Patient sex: M
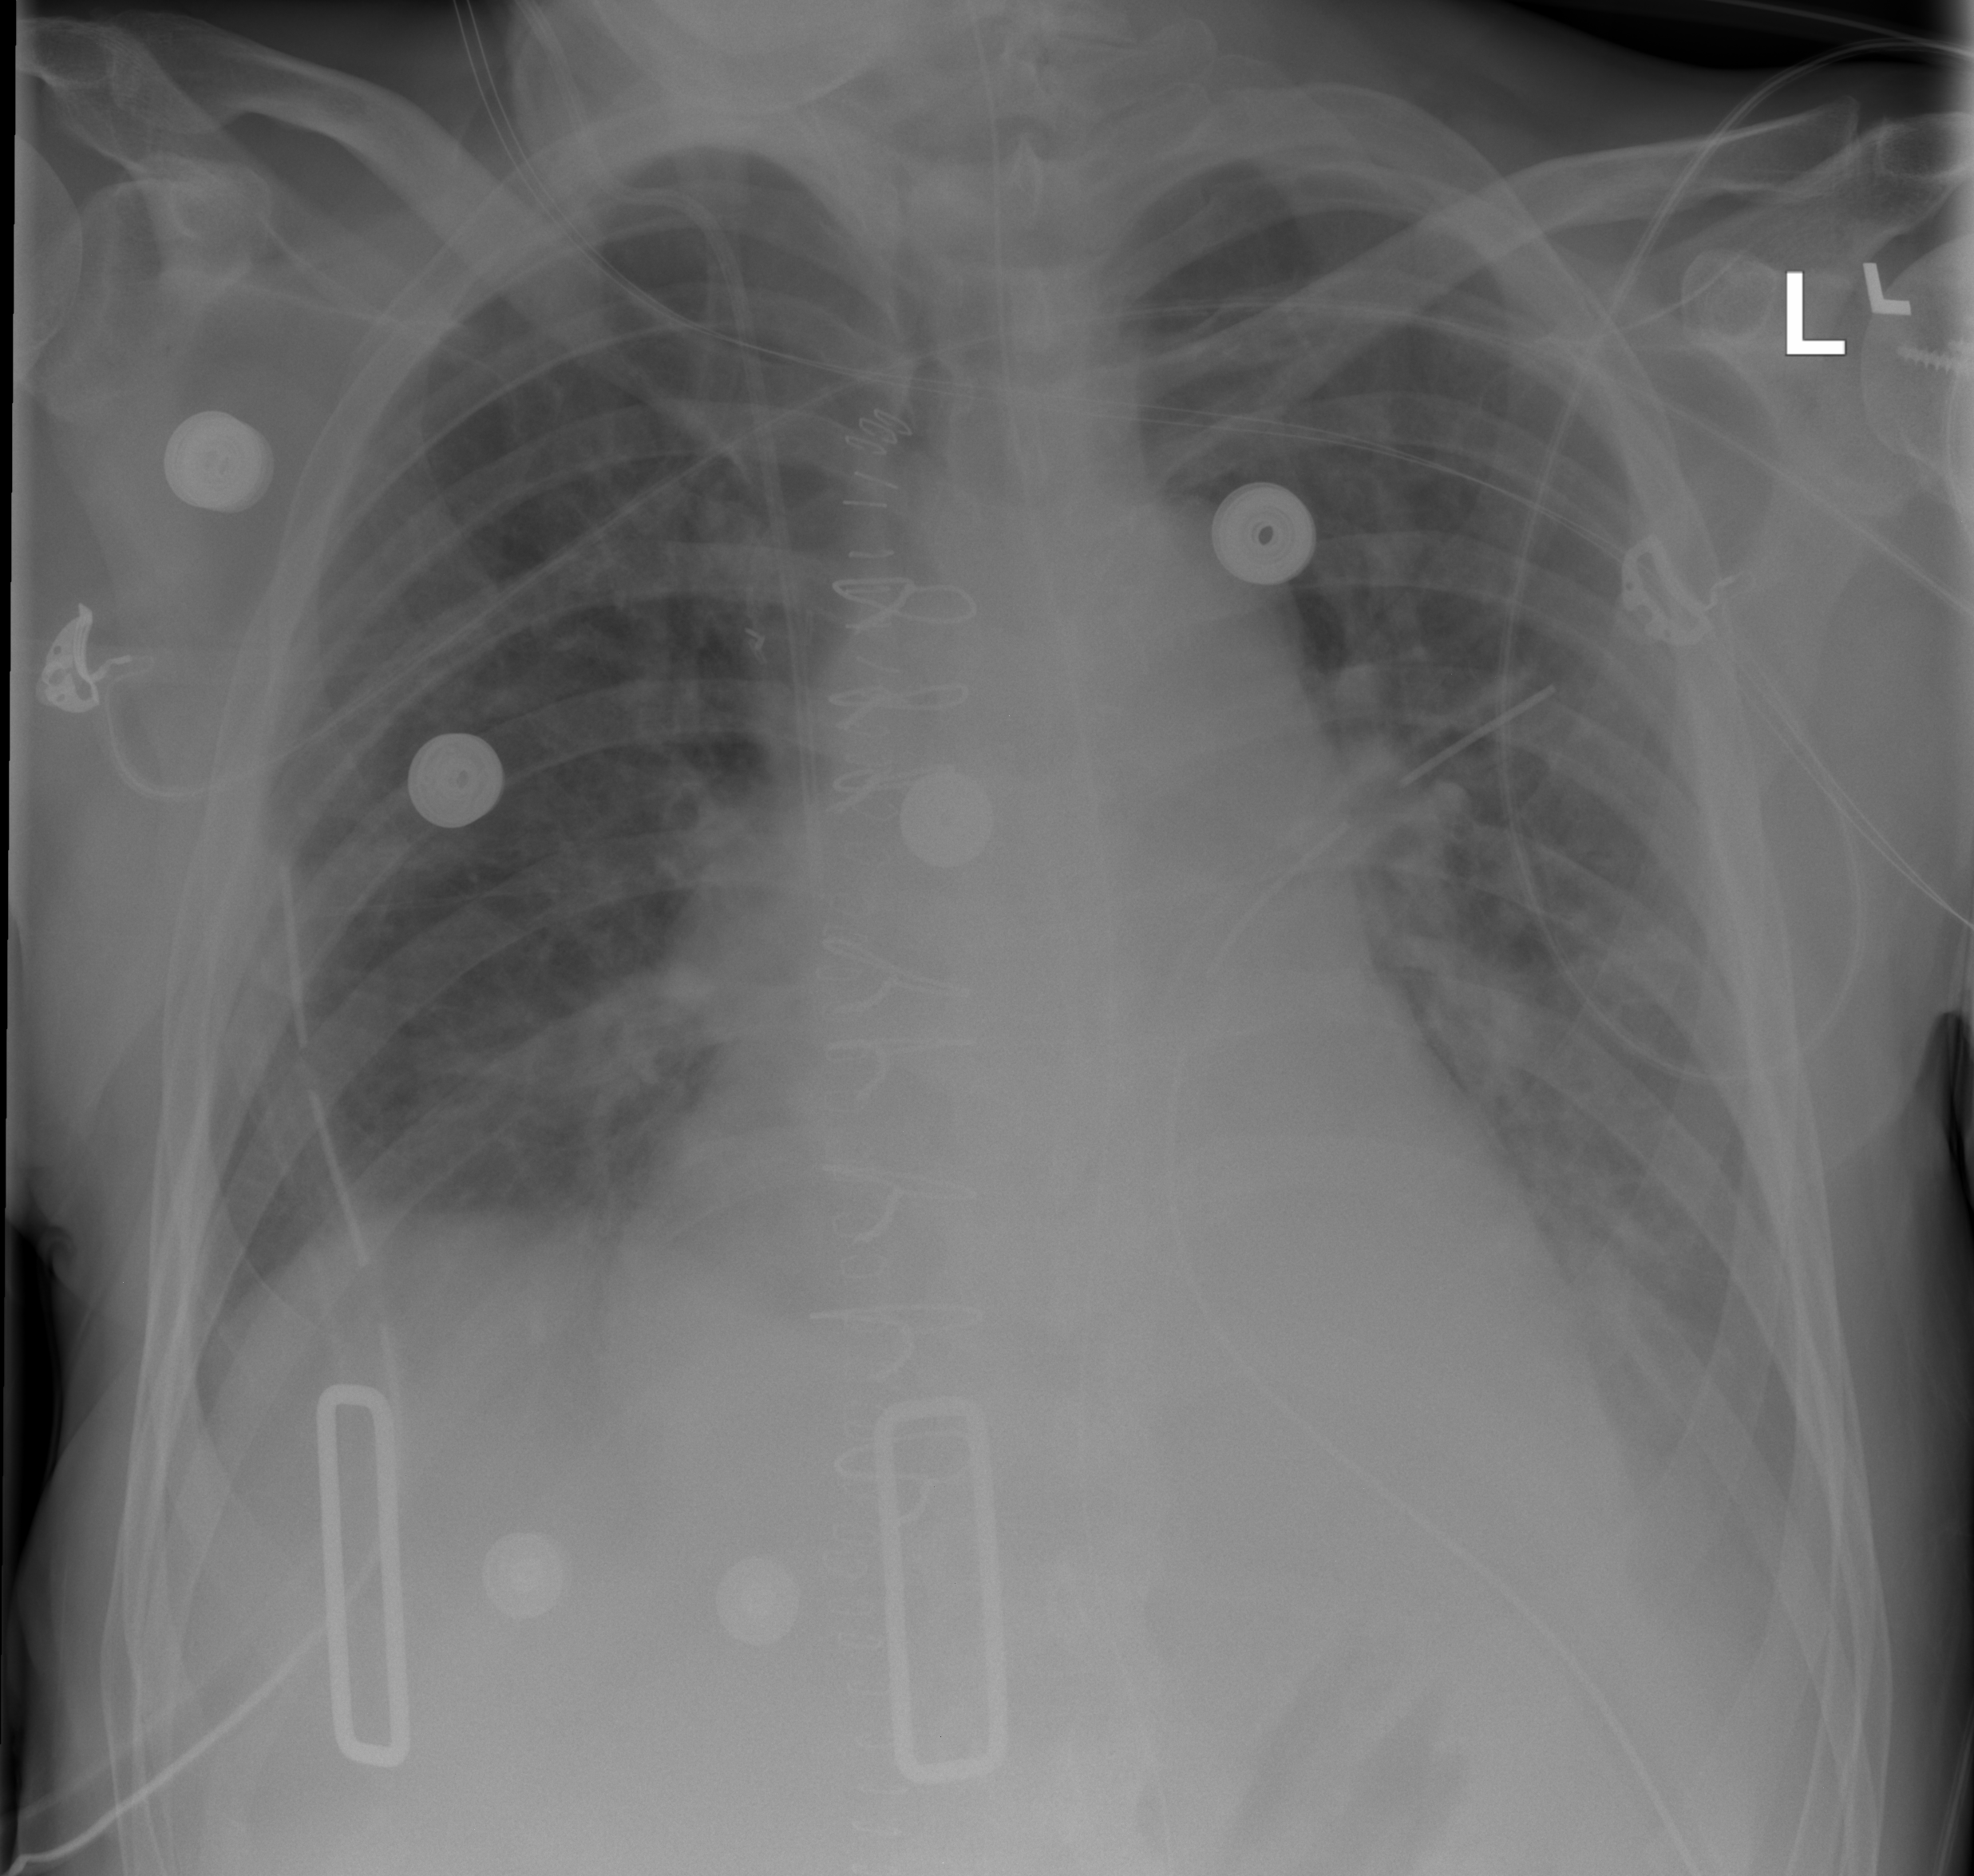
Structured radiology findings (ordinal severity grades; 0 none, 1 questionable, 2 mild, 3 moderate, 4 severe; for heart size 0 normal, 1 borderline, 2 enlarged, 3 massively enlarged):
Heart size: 2
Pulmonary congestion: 2
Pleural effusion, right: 0
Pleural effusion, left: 2
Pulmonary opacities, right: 2
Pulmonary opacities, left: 2
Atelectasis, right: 0
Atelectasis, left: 0